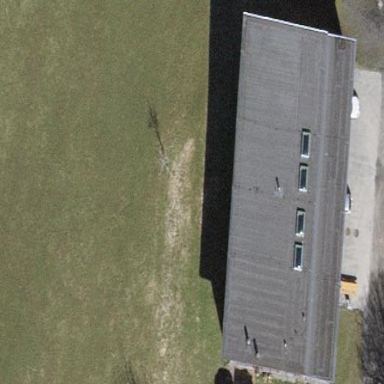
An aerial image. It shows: School building.